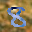
Label: 8